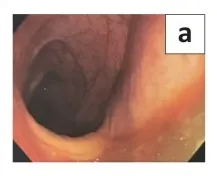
Colonoscopy findings: Areas of normal mucosa.
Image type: endoscopy (airway_endoscopy)